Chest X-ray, PA view. Patient: 45 years old, sex M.
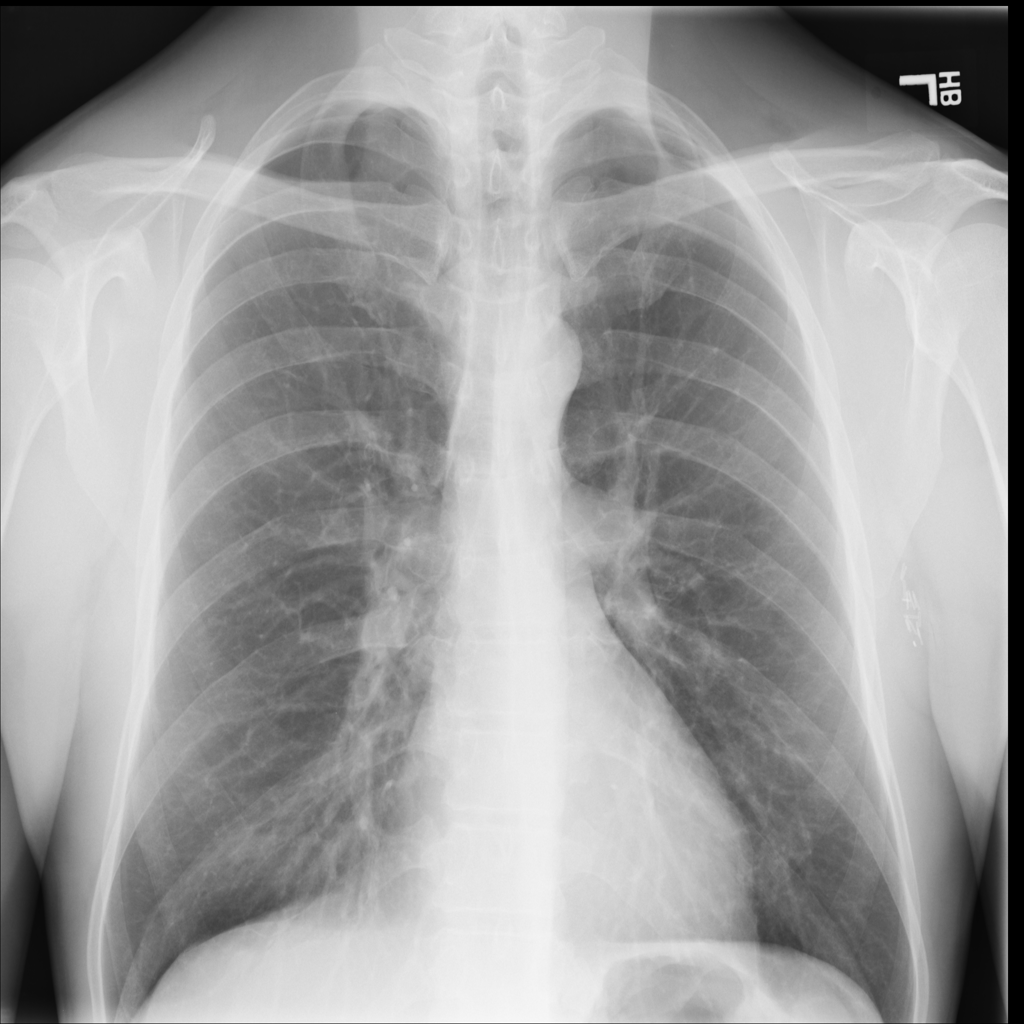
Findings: No Finding